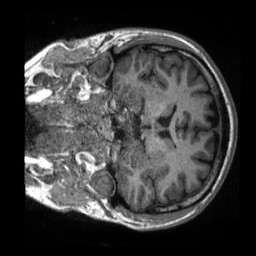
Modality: T1w
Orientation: coronal
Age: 29
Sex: male
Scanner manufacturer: siemens
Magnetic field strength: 3 T
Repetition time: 2.3 s
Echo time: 0.00288 s